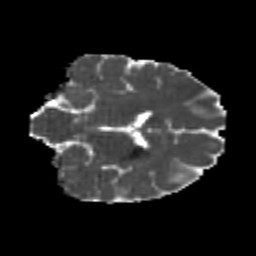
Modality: MD
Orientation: coronal
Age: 23
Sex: male
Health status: healthy
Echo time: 0.074 s